Field crop: maize
Growth stage: 2
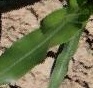
Species: maize